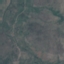
Label: HerbaceousVegetation